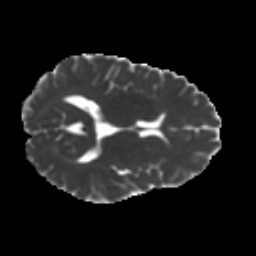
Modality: MD
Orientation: axial
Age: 26
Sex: male
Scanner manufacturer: ge
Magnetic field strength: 3 T
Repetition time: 7.8 s
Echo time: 0.0608 s